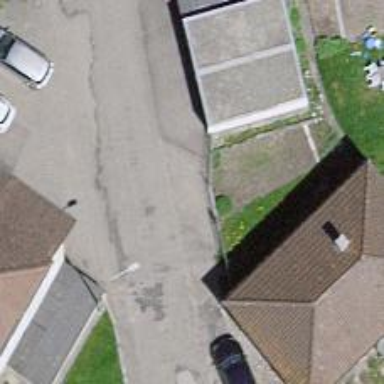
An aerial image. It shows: Paved alley for service vehicles.